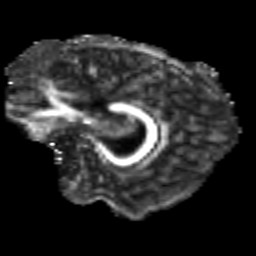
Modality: FA
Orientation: sagittal
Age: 19
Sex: female
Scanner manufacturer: siemens
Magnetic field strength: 3 T
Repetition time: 3.5 s
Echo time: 0.113 s